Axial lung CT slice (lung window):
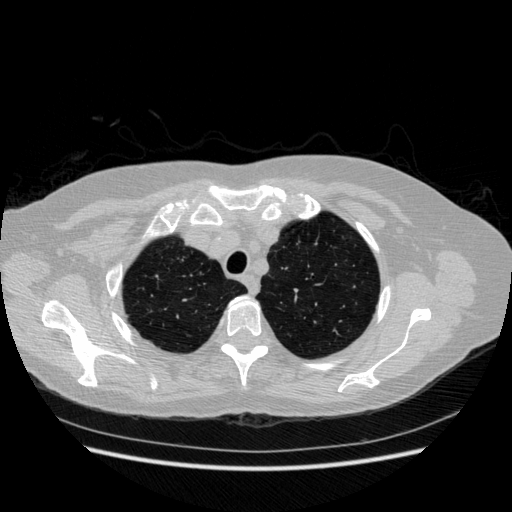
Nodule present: no